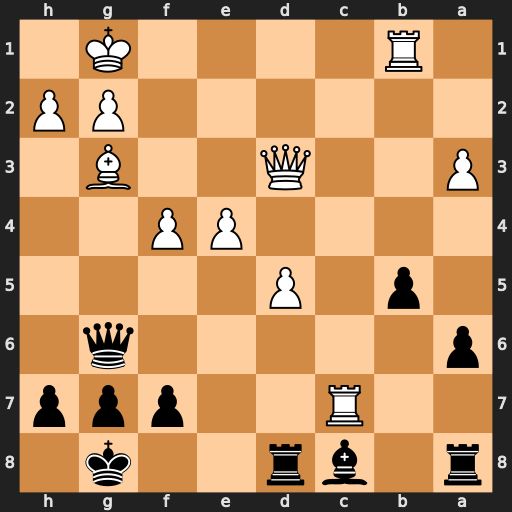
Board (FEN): r1br2k1/2R2ppp/p5q1/1p1P4/4PP2/P2Q2B1/6PP/1R4K1
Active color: b
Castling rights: -
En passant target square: -
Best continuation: Qb6+ Kh1 Qxc7